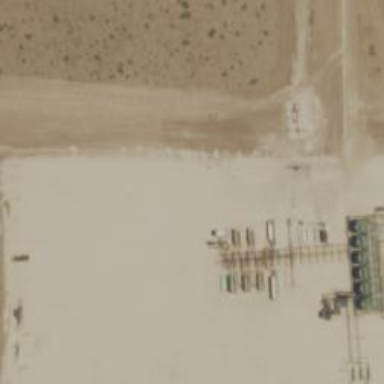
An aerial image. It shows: Petroleum well.